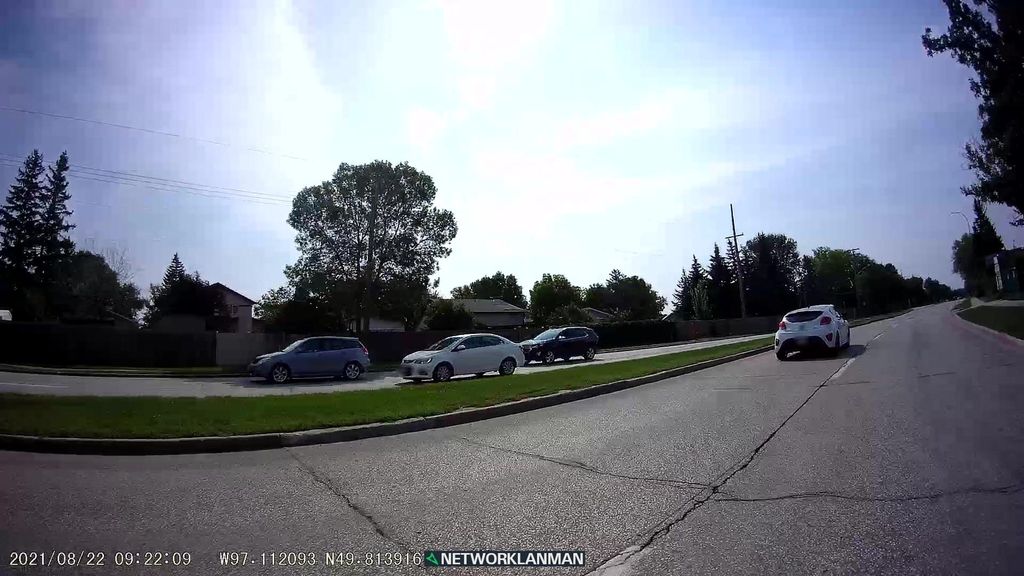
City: winnipeg